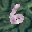
Label: 6